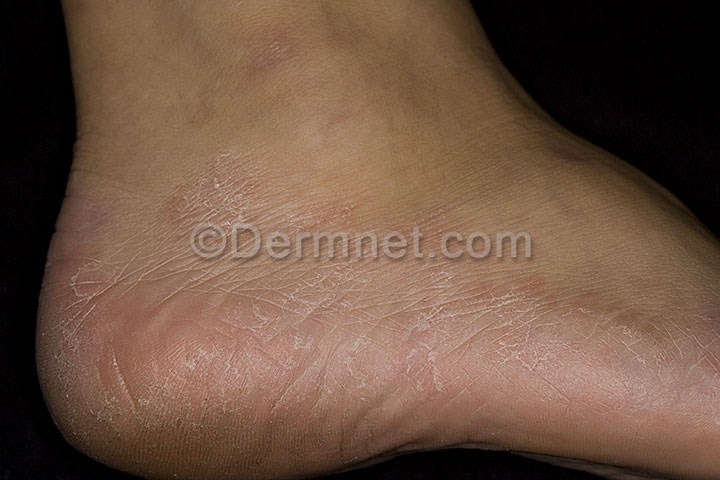
Disease: Tinea Ringworm Candidiasis and other Fungal Infections